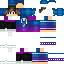
A female human skin with dark skin, wearing brown long hair dressed in a blue hoodie and black pants, featuring a closed mouth.